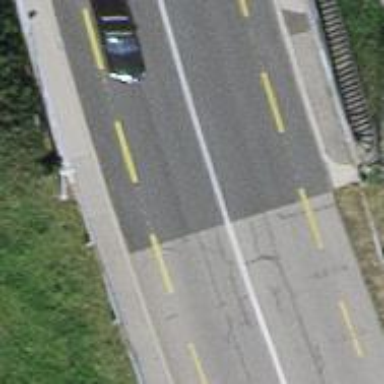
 featuring lane for cyclists on both sides."